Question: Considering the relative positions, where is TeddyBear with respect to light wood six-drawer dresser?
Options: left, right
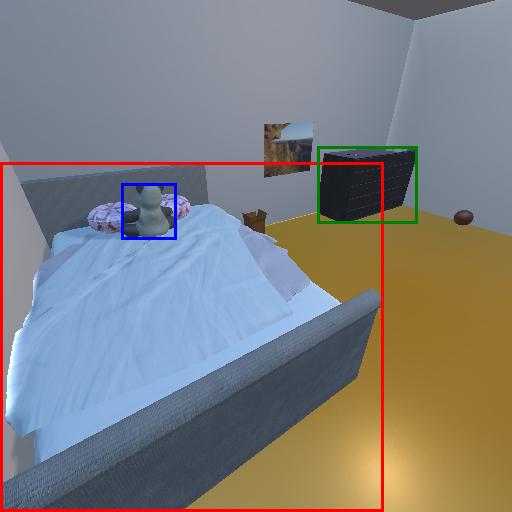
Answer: left